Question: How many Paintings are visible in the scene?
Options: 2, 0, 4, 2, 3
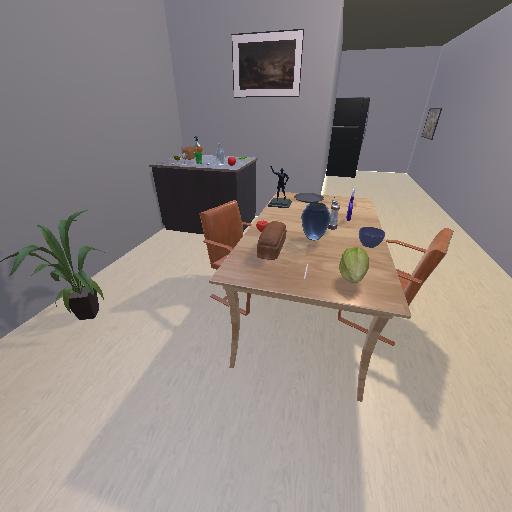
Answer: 2